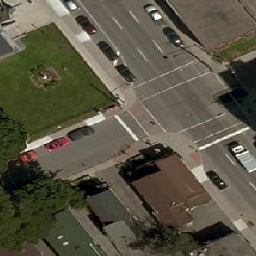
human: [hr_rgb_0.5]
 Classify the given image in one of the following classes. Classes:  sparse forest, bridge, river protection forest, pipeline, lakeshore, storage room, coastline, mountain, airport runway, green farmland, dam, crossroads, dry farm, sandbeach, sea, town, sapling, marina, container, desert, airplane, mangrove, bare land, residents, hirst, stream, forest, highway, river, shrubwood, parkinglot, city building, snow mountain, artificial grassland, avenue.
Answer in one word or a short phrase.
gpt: crossroads